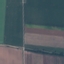
Land use / land cover class: AnnualCrop